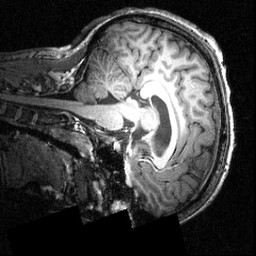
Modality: T1w
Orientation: sagittal
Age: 20
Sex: male
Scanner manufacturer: siemens
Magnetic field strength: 3.951 T
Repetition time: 1.5 s
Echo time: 0.00335 s